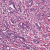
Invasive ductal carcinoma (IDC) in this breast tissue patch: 1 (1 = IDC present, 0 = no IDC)